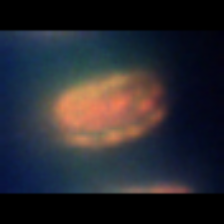
Taxon: Centric
Group: Diatoms